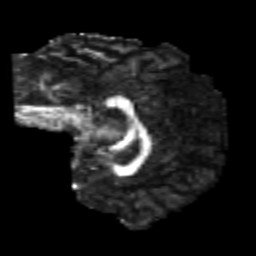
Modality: FA
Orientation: sagittal
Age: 21
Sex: male
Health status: healthy
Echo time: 0.074 s